Field crop: maize
Growth stage: 2
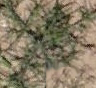
Species: salsola